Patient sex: M
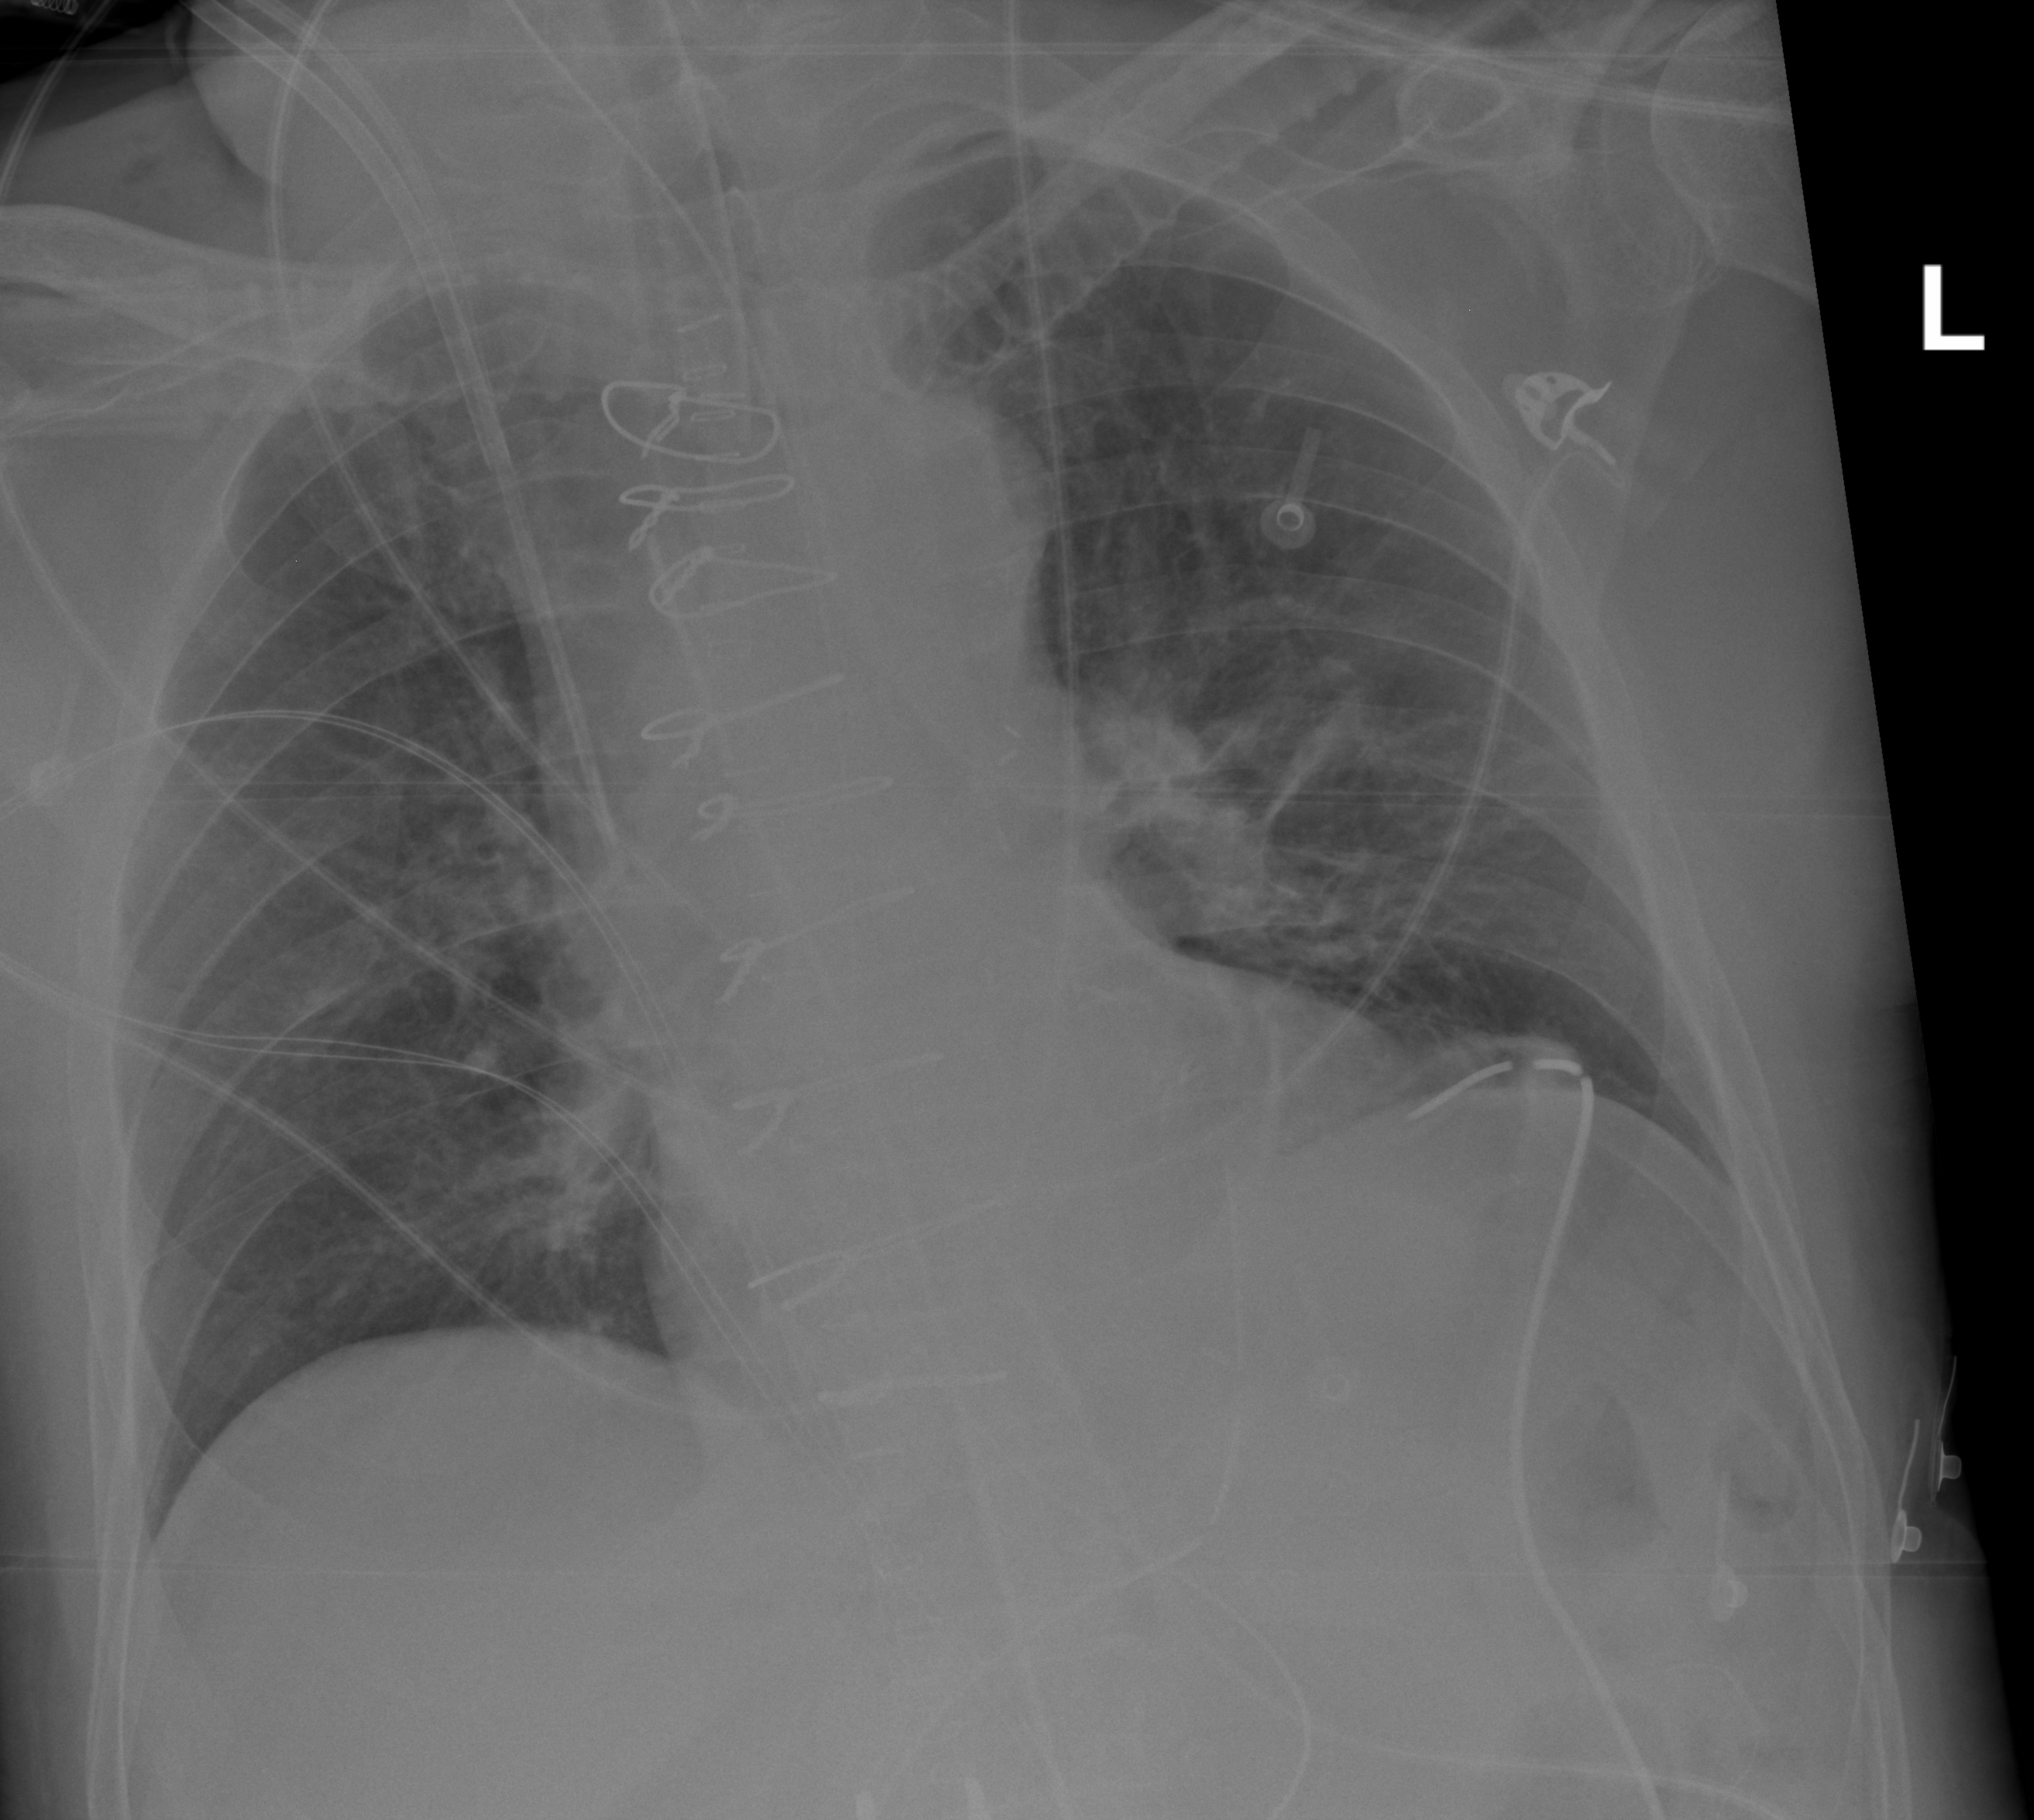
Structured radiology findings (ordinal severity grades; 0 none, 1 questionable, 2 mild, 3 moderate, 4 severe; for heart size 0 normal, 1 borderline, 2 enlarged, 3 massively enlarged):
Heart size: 0
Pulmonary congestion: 0
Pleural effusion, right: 0
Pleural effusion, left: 0
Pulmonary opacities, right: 1
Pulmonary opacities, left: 1
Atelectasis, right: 1
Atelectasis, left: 2